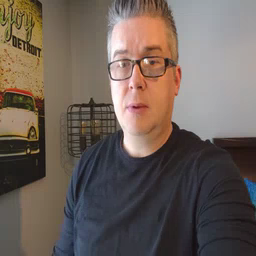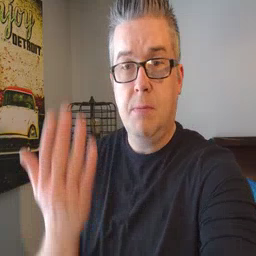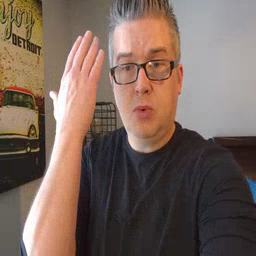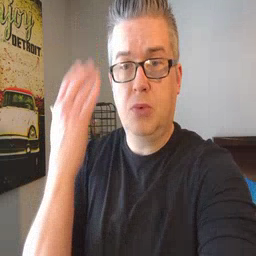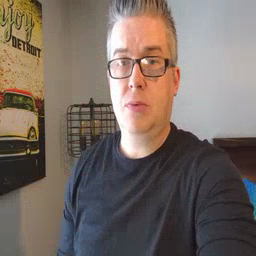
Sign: morning